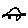
Label: car